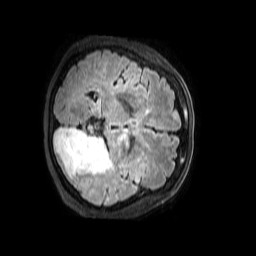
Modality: FLAIR
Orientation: axial
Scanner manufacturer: philips
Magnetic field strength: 3 T
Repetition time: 4.8 s
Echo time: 0.2795 s